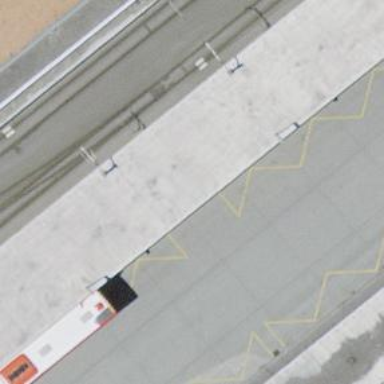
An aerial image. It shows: Footway with ramp.